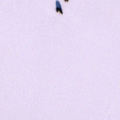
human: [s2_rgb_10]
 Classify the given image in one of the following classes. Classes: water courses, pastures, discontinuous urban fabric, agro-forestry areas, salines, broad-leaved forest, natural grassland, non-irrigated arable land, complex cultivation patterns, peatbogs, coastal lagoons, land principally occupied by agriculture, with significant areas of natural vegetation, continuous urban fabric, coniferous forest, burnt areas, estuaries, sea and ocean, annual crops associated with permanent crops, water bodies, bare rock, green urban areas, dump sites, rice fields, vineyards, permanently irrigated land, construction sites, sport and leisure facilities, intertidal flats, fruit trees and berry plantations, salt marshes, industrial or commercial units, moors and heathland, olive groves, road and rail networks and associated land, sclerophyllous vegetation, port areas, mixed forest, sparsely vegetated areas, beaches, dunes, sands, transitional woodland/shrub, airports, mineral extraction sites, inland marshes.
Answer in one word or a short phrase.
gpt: water bodies